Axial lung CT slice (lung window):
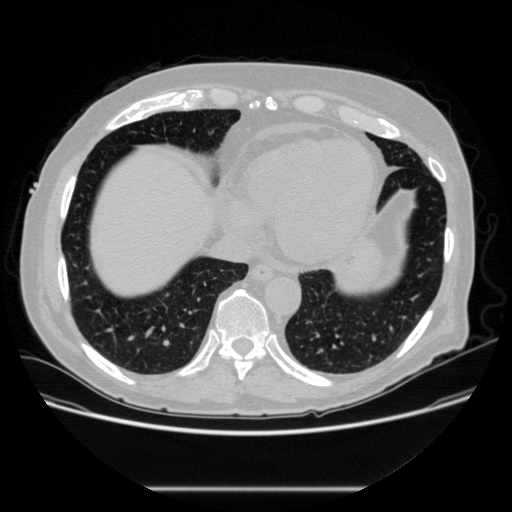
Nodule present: no